Question: So i am trying to generate thumbnails using Python/Django 'sorl-thumbnail' library and i was asked to generate a 150x150 image, something like this (in case you can't see there are some transparent margins on top and on the bottom:

I tried to do:
'''
get_thumbnail(
original_image, '150x150', quality=99, format='PNG'
)
'''
Can i do that with 'sorl-thumbnail'?? i mean add the transparencies on the top and on the bottom and keeping the full image size at 150x150? If not how can i achieve this with another python package?
thanks
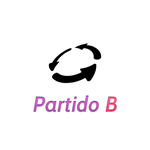
Answer: I am not sure about sorl-thumbnail but you can do it with Image. You basically need to create a transparent 150x150 image and put your thumbnail on top of it.
'''
#!/usr/bin/python
from PIL import Image
margin=20
X=150
Y=150
in_path="flower.jpg"
out_path="thumbnail.png"
#creates a transparent background, RGBA mode, and size 150 by 150.
background = Image.new('RGBA', (X,Y))
# opening an image and converting to RGBA:
img = Image.open(in_path).convert('RGBA')
# Resizing the image
img = img.resize((X, Y-margin*2), Image.ANTIALIAS)
# Putting thumbnail on background
background.paste(img, (0, margin), img)
background.save(out_path)
'''
The output with transparent stripes at the top and bottom: